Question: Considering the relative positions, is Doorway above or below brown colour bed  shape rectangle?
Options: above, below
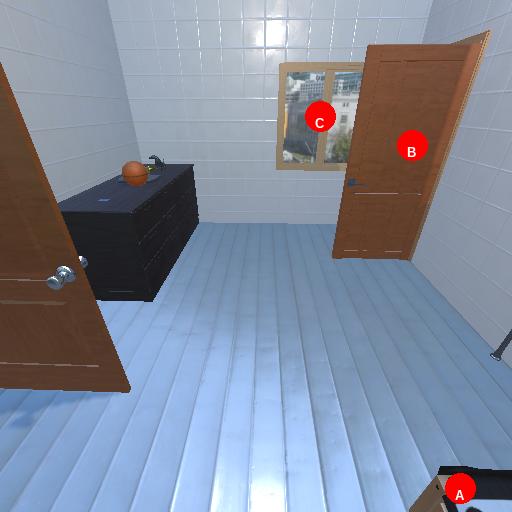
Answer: above